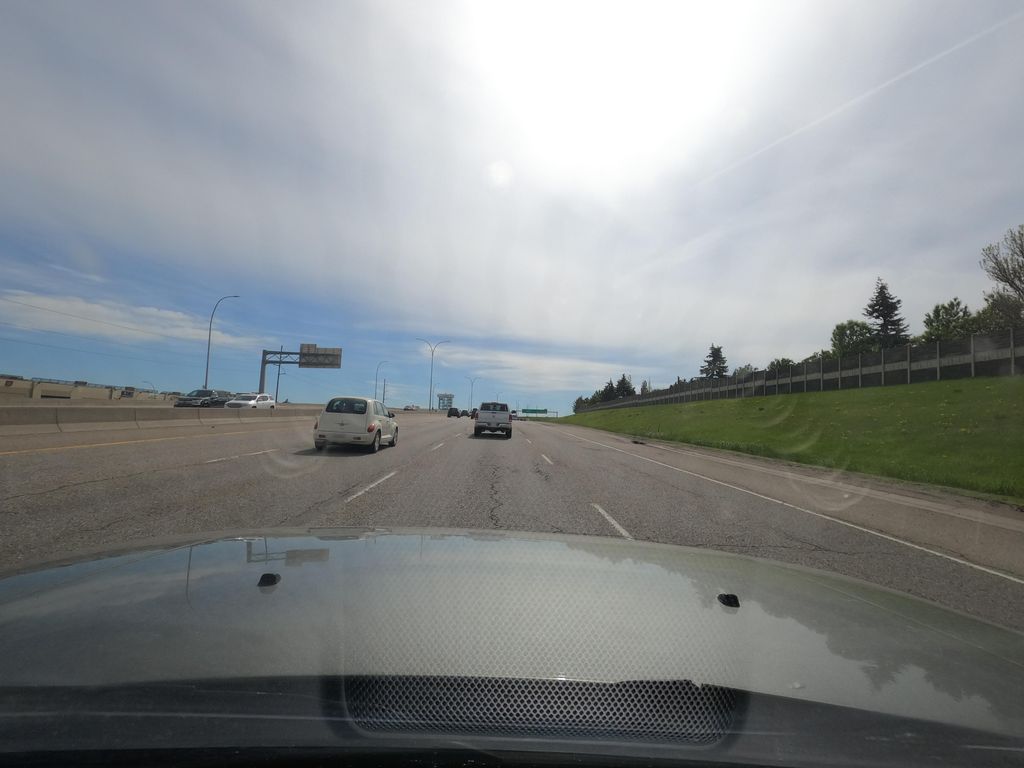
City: calgary